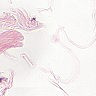
Metastatic tissue present: no